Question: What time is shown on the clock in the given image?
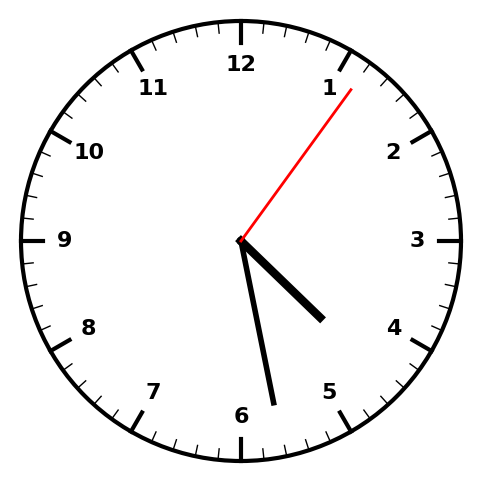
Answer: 04:28:06